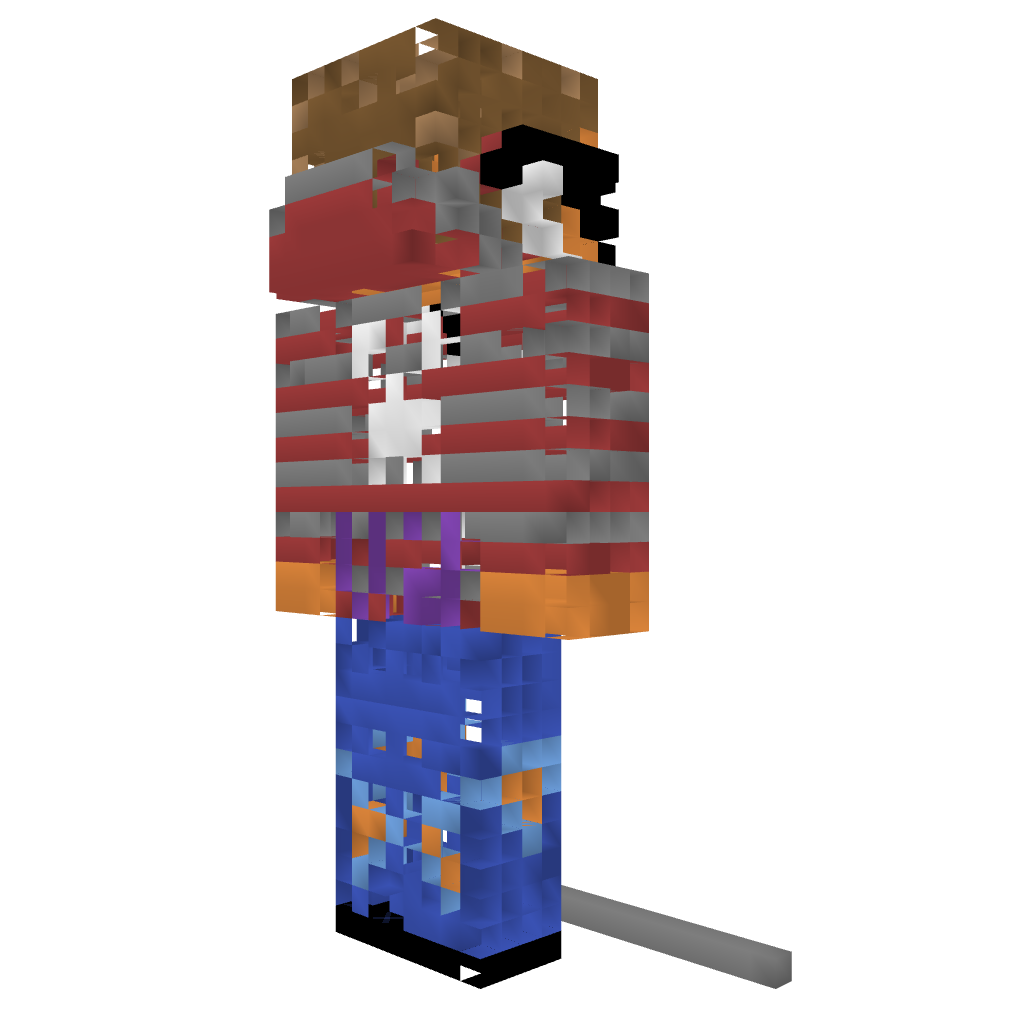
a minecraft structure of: Zelthum high quality